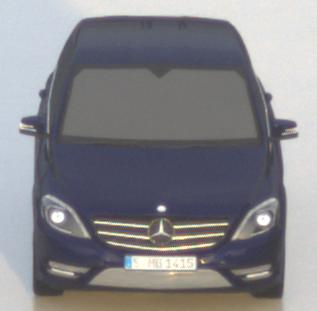
Make: Mercedes-Benz
Model: B 180 BlueEFFICIENCY
Detailed model: B-Class (246)
Model produced from: 2011/11
Model produced until: 2012/10
Doors: 5
Color: blue
Road condition: wet road
Daytime: sunrise or sunset
Contrast: low contrast